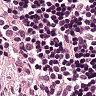
Metastatic tissue present: no